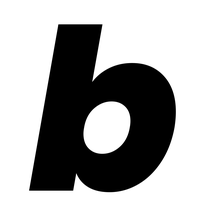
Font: Poppins-ExtraBoldItalic